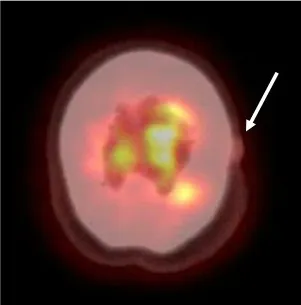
PET-CT findings of the patient. (C) Maximum intensity projection images of PET-CT showed no evidence of other distant metastasis or recurrence.
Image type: radiology (pet)